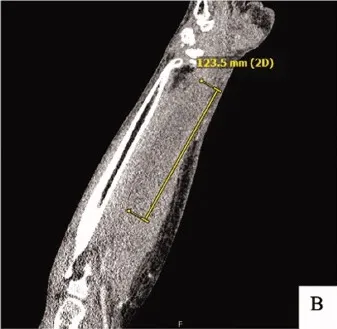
CT Right upper extremity with IV contrast. (B) Coronal view of intramuscular collection.
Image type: radiology (ct)